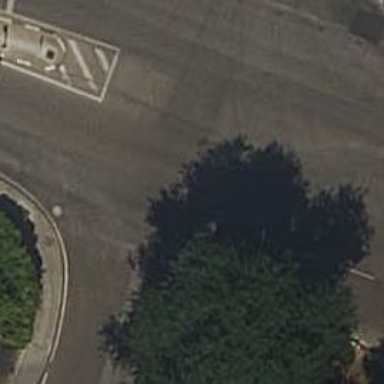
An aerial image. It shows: Road with traffic signals.